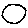
Label: circle